Question: I am trying to make my barplot as good as possible. I found the problem with the label on 'xaxis'. It overlaps with the names of the plots on the chart.
That's the code which I use:
'''
tbl_EOD$location_subacon <- gsub("(.*),.*", "\1", tbl_EOD$location_subacon)
dataToPlot<-table(tbl_EOD$location_subacon)
cols <- c("blue", "red", "orange", "yellow", "purple", "green", "black", "pink", "indianred", "brown")
par(las=2)
barplot(dataToPlot, col=cols, main="Subcellular localization",
xlab="Name of compartment",
ylab="Number of identified proteins",
cex.names = 0.80)
'''
And reproducible example:
'''
> dput(dataToPlot)
structure(c(927L, 29L, 155L, 8L, 162L, 178L, 91L, 90L, 666L,
33L), .Dim = 10L, .Dimnames = structure(list(c("cytosol", "endoplasmic reticulum",
"extracellular", "golgi", "mitochondrion", "nucleus", "peroxisome",
"plasma membrane", "plastid", "vacuole")), .Names = ""), class = "table")
'''
And the chart:

I tried to play with 'cex.names' but I don't find it so helpful in my case.
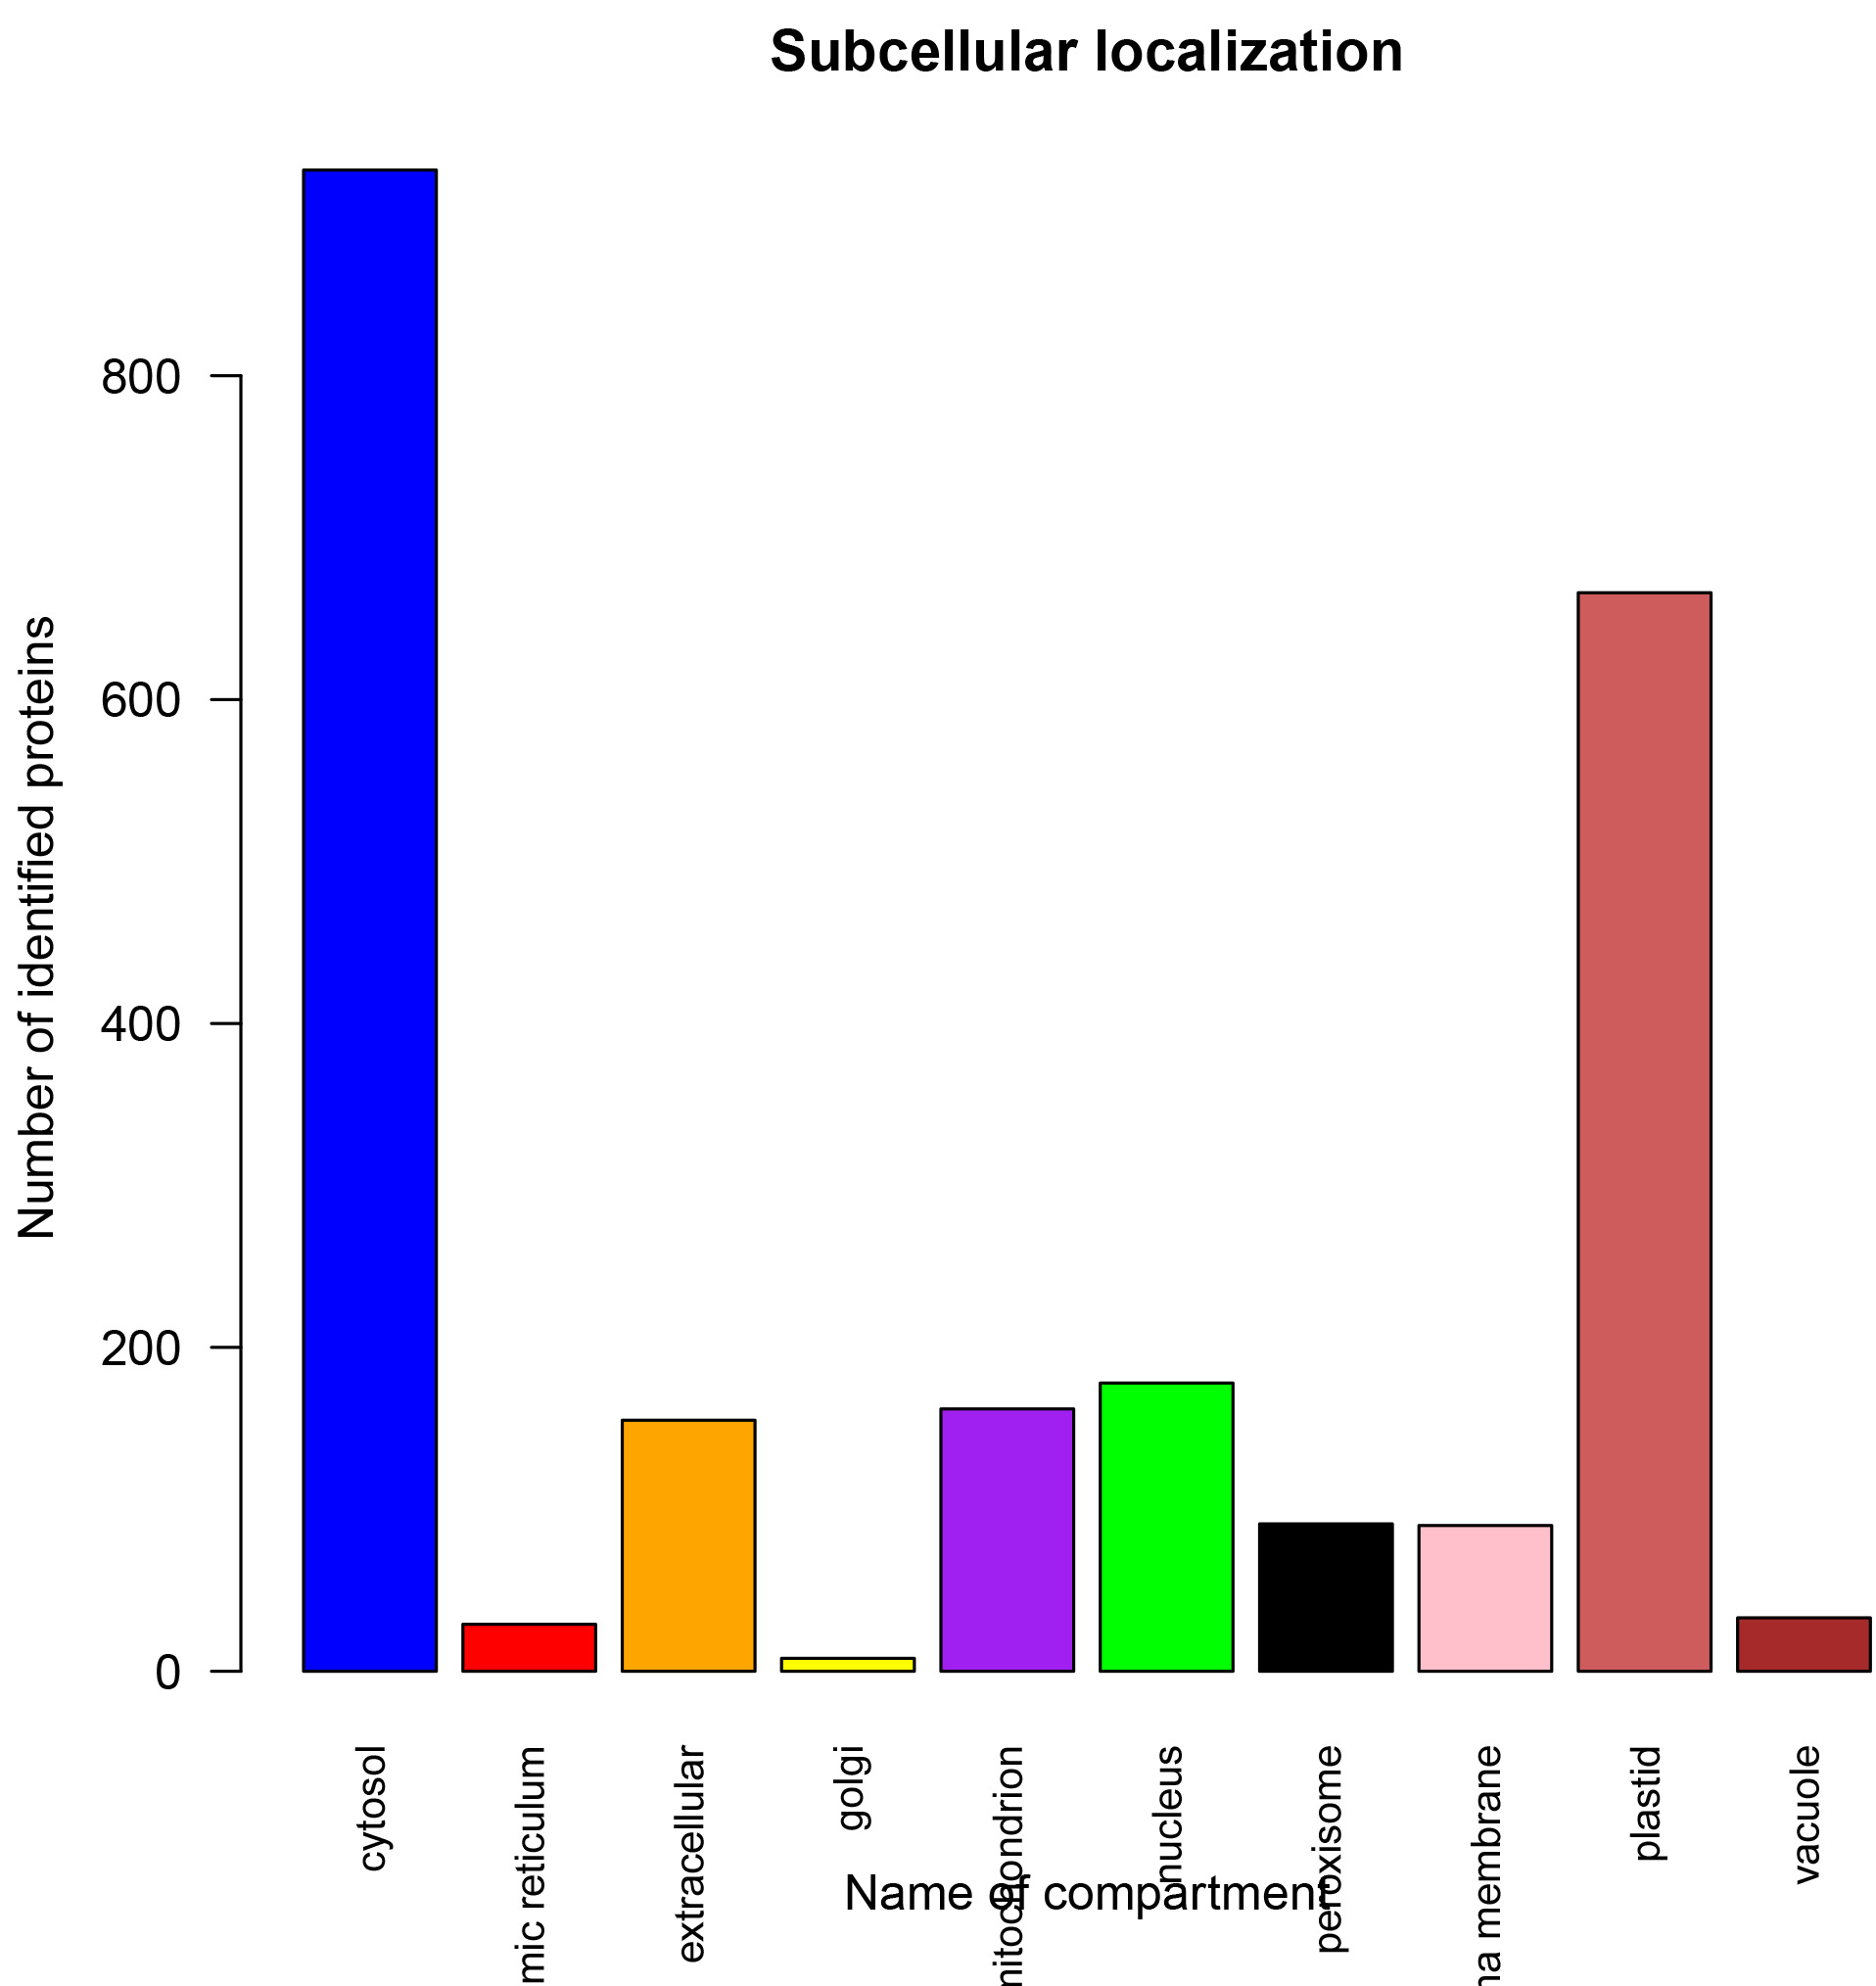
Answer: Change the margin size using 'par(mai)', then leave the x-axis label blank, and then add in the axis label using 'mtext' at an appropriate distance (i.e., 'line') from the plot. Something like:
'''
par(mai=c(2,1,1,1))
barplot(dataToPlot, col=cols, main="Subcellular localization",
xlab="",
ylab="Number of identified proteins",
cex.names = 0.80)
mtext("Name of compartment", side=1, line = 7, las=1)
'''